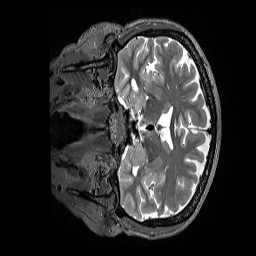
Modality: T2w
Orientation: coronal
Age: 59
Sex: female
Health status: ill
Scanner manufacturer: siemens
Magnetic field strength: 3 T
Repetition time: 3.2 s
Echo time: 0.564 s